Interaction volume radius: 5 \u00c5
Interaction volume height: 10 \u00c5
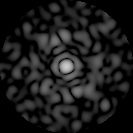
Disorder parameter: 0.8682